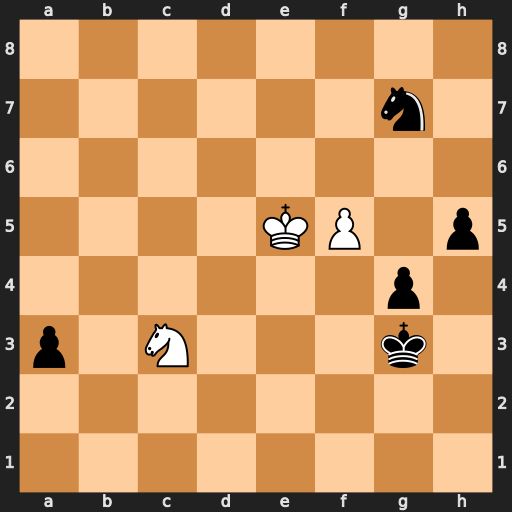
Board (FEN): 8/6n1/8/4KP1p/6p1/p1N3k1/8/8
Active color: w
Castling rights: -
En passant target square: -
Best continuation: f6 a2 Nxa2